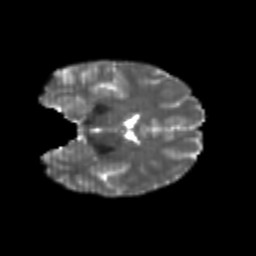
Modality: T2w
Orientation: coronal
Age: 20
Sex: female
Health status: healthy
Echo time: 0.074 s